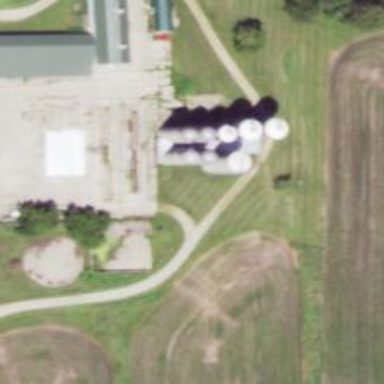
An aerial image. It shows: Silo.